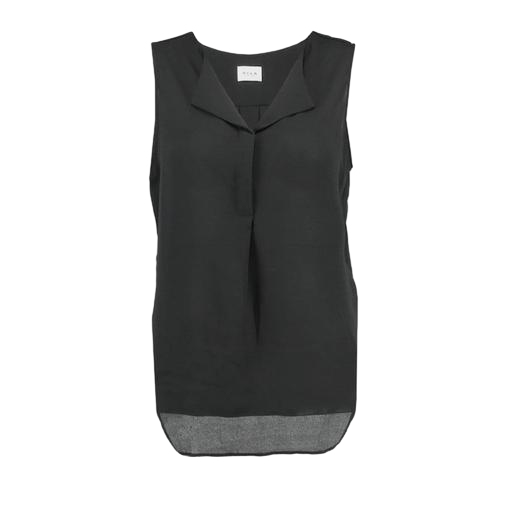
black sleeveless high-low top only macy, black sleeveless shirt, black women's sleeveless blouse, white background